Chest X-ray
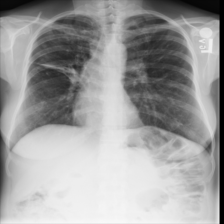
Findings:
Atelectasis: negative
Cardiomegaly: negative
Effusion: negative
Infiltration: negative
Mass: negative
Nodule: negative
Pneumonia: negative
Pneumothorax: negative
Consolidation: negative
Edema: negative
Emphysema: negative
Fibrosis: positive
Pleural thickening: negative
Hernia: negative